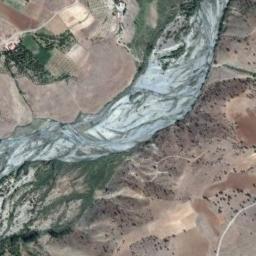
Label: river